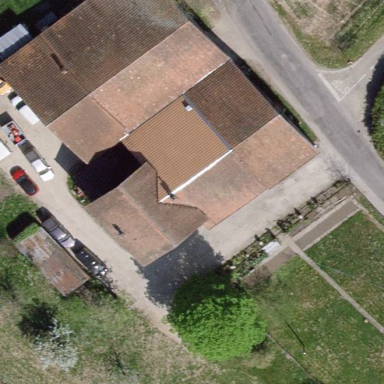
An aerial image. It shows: Farmyard area.